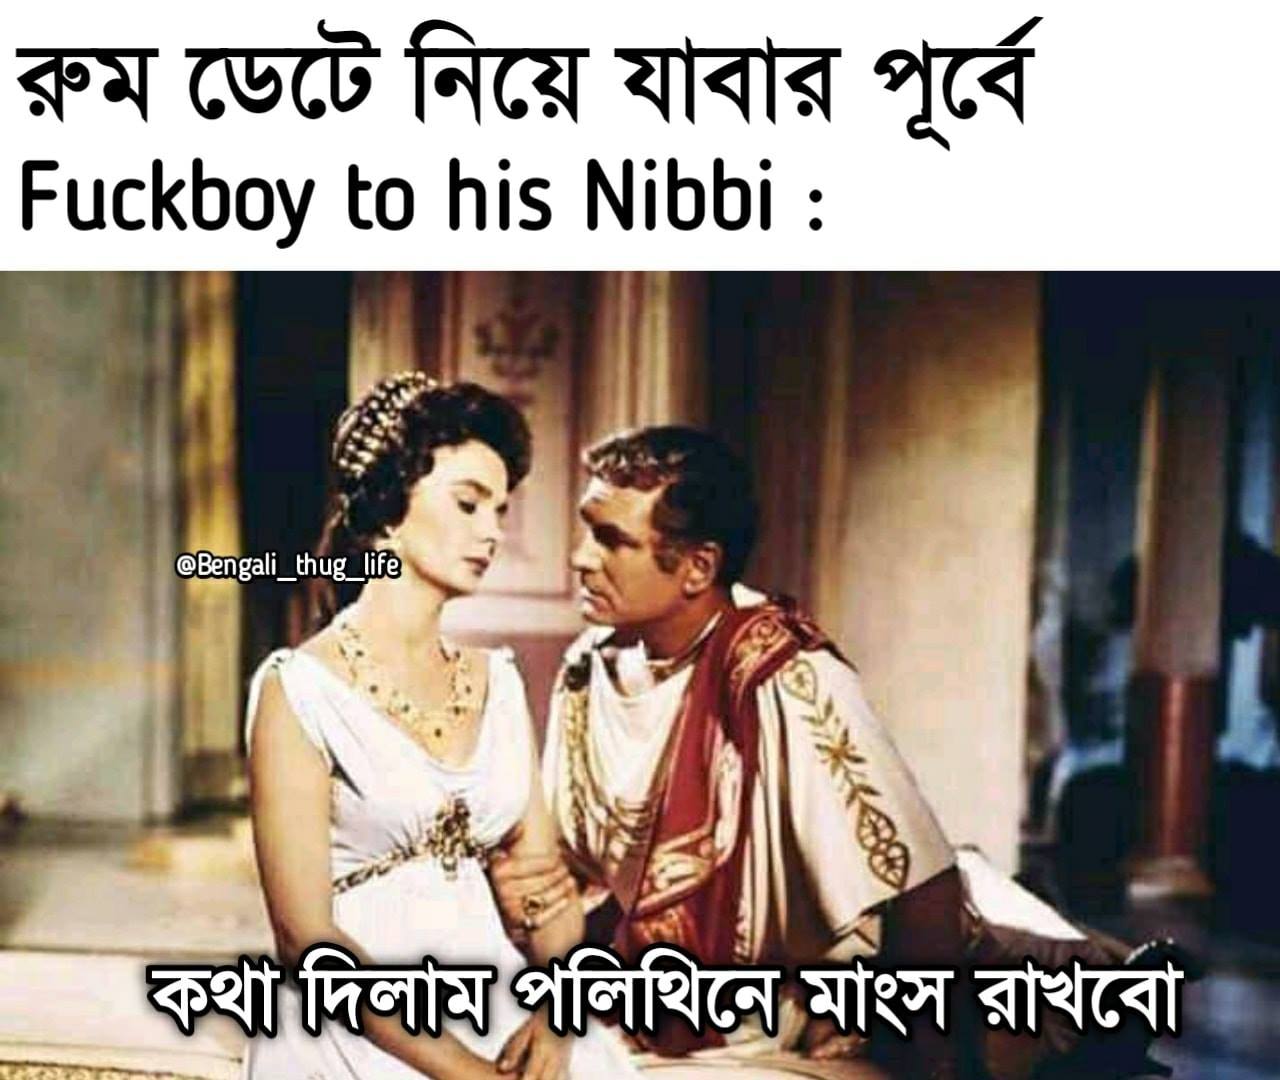
Caption: রুম ডেটে নিয়ে যাওয়ার পূর্বে   Fuckboy to his nibbi :  কথা দিলাম পলিথিনে মাংস রাখবো
Label: non-hate